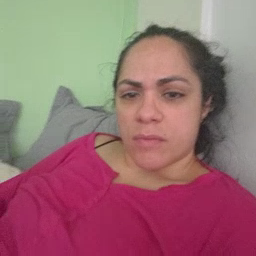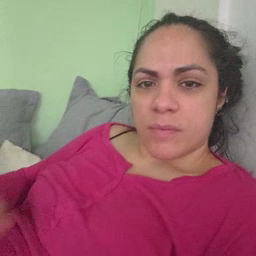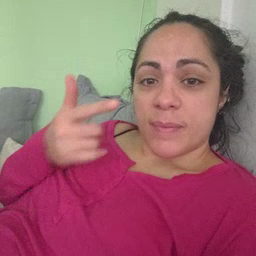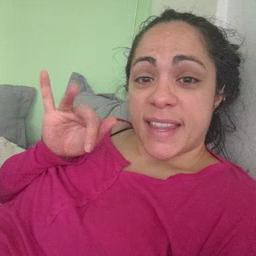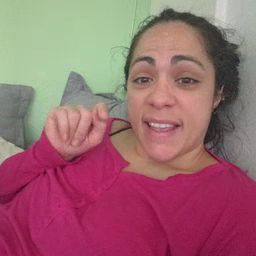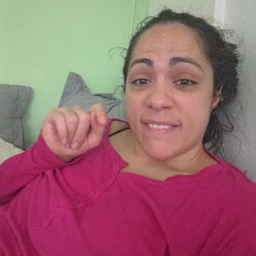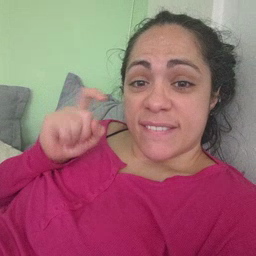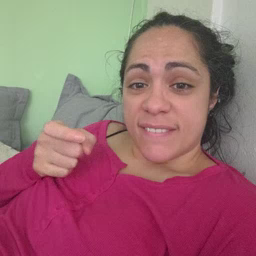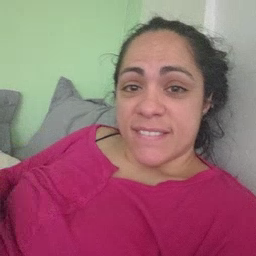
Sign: gift